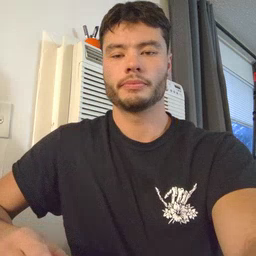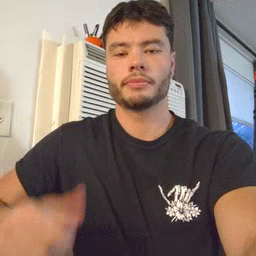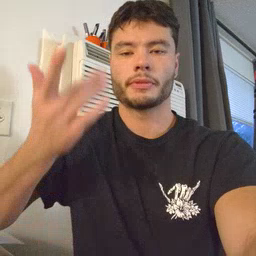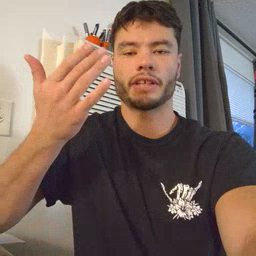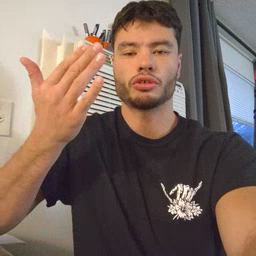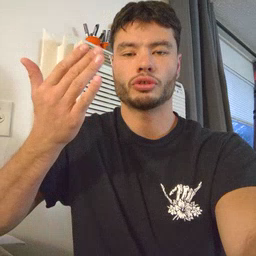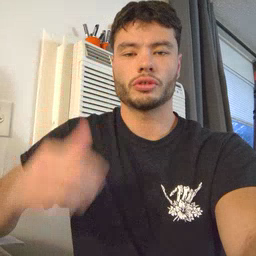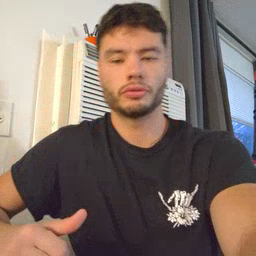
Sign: finger